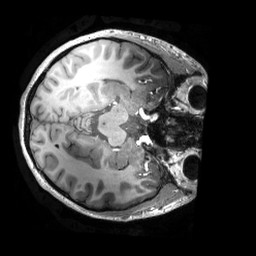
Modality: T1w
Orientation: axial
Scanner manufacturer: philips
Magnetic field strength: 7 T
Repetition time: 0.008 s
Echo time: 0.001974 s